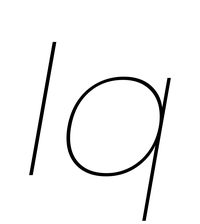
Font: Poppins-ThinItalic